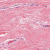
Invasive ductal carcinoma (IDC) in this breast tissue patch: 0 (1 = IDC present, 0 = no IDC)